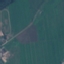
Land use / land cover class: Pasture